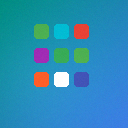
Screen state: on